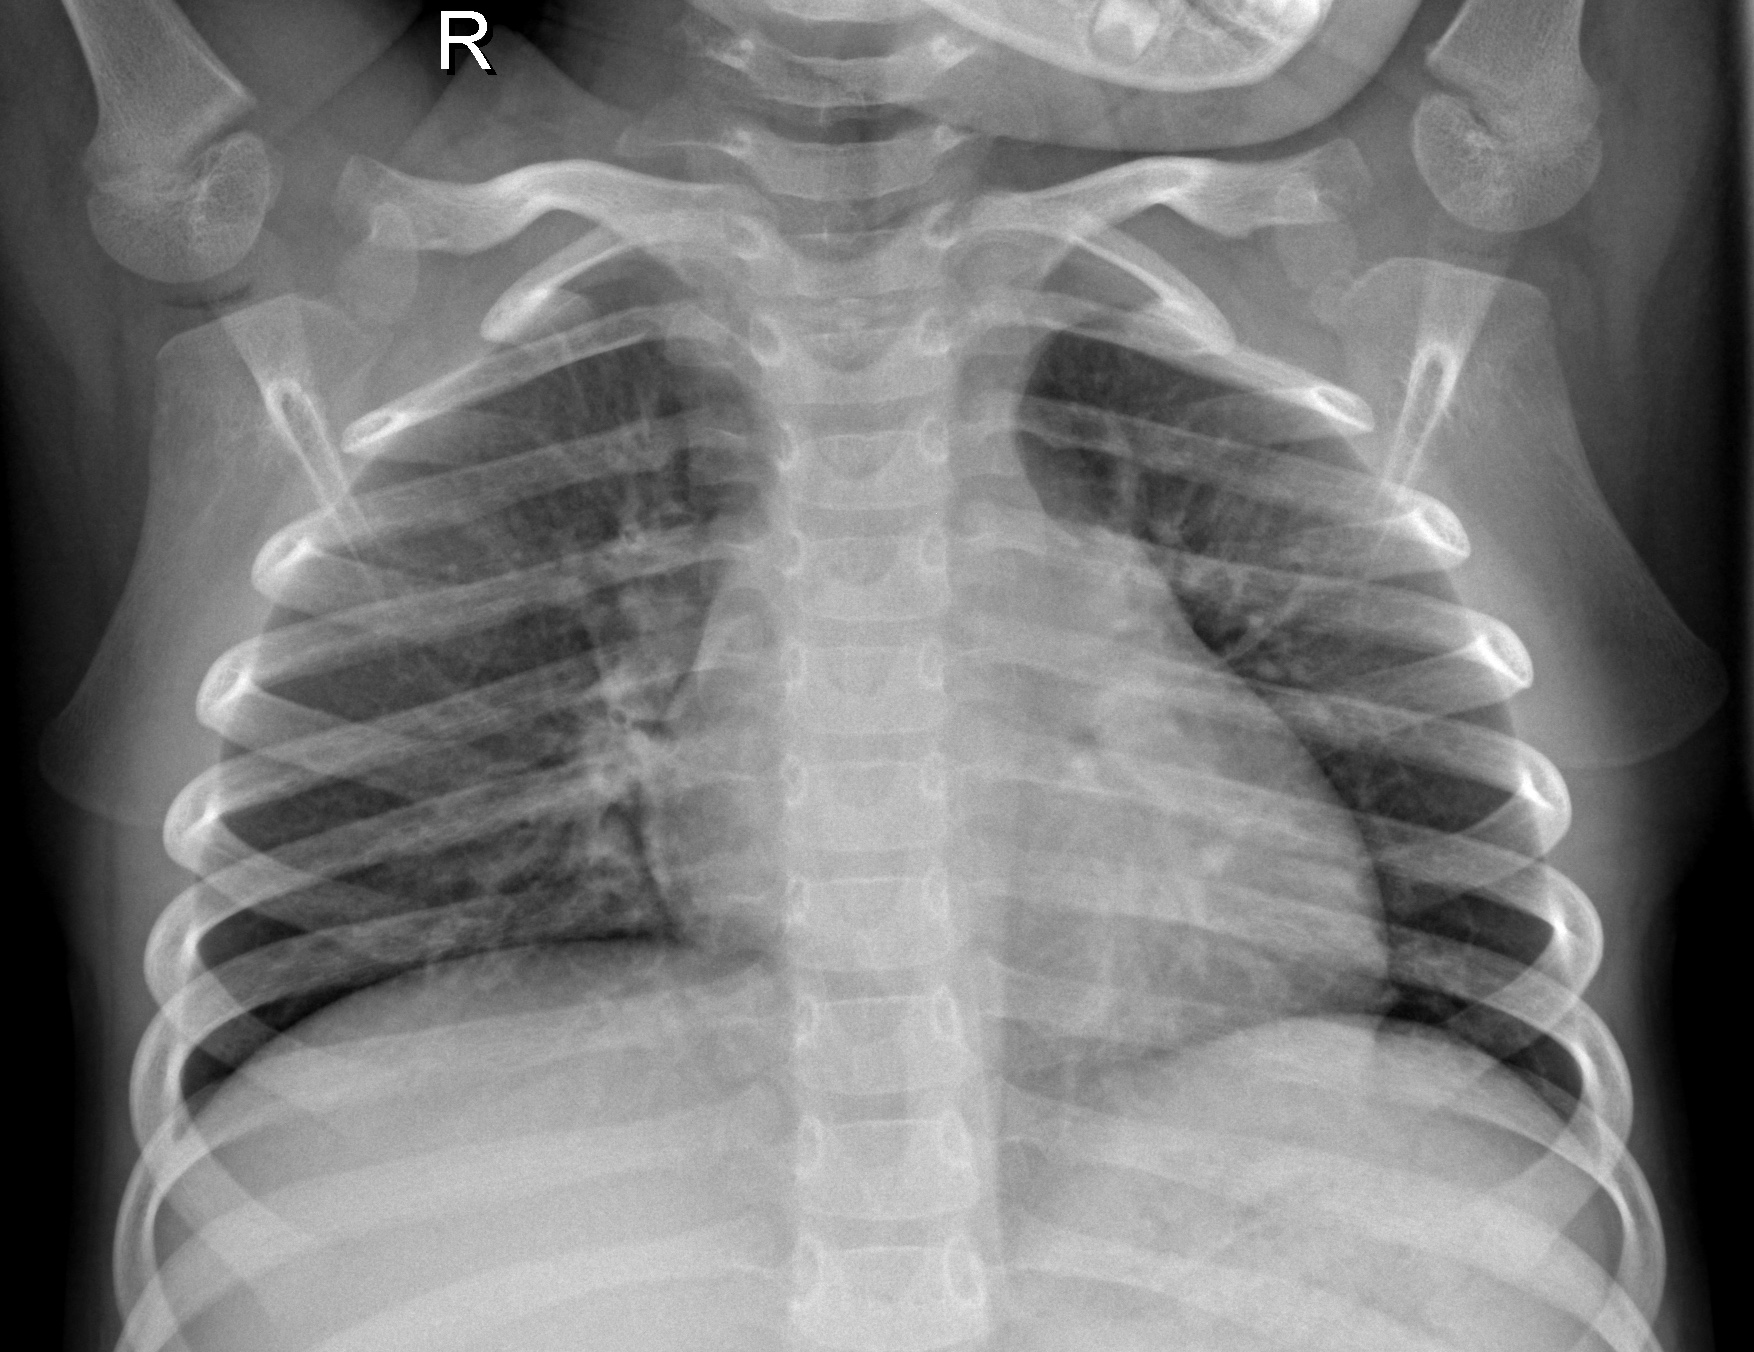
Diagnosis: NORMAL